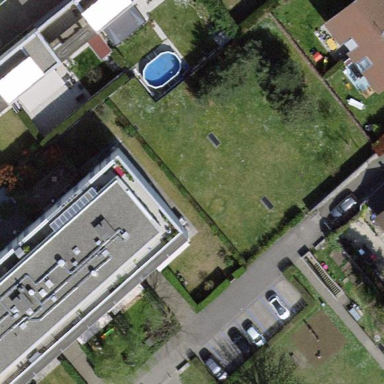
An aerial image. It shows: Garden surrounded by fence.